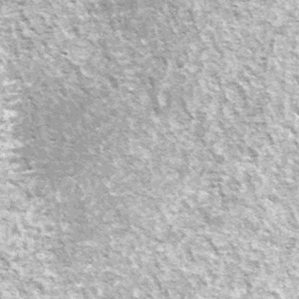
Label: frost